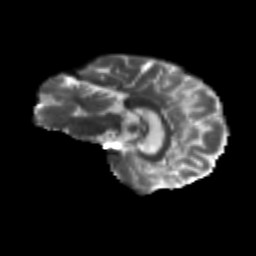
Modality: T2w
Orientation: sagittal
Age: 70
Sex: female
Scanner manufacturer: siemens
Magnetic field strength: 3 T
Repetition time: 4.71 s
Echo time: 0.0906 s